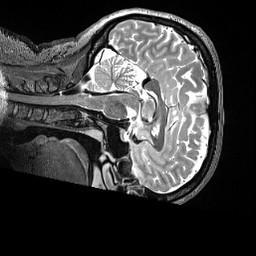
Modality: T2w
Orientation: sagittal
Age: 36
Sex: female
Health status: healthy
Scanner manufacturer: siemens
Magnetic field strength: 3 T
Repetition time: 3.2 s
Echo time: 0.563 s